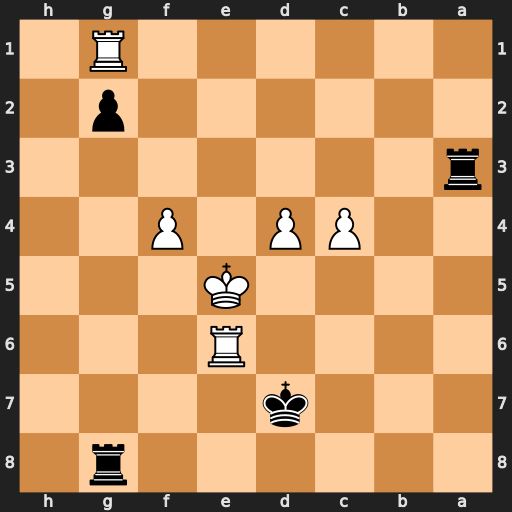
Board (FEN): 6r1/3k4/4R3/4K3/2PP1P2/r7/6p1/6R1
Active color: b
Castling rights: -
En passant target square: -
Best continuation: Re3+ Kd5 Rxe6